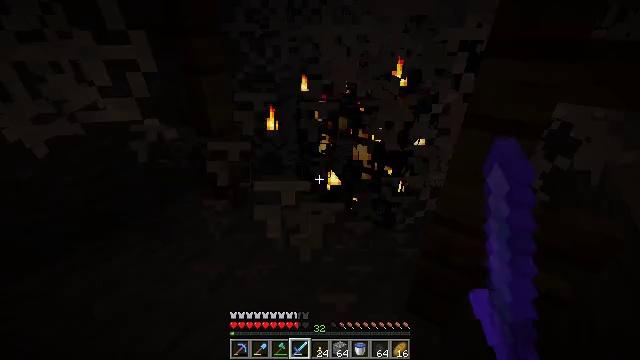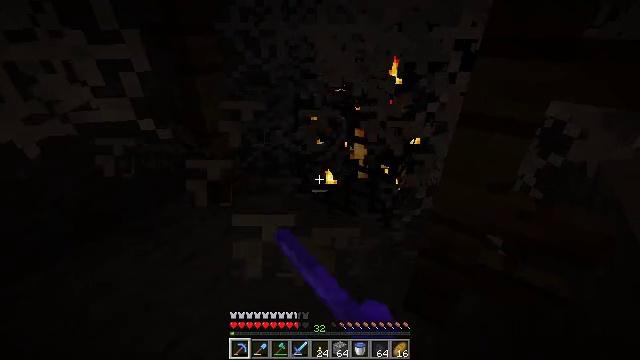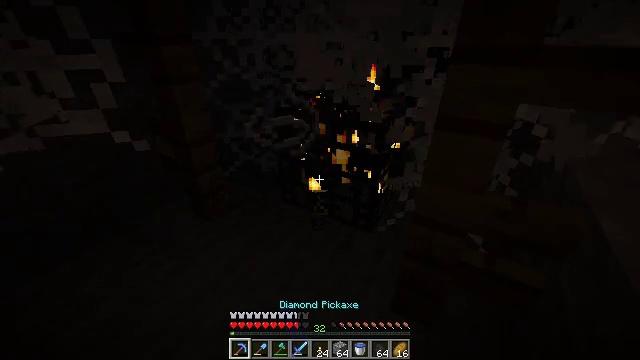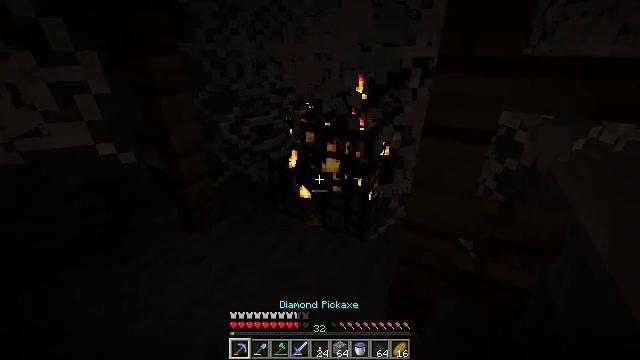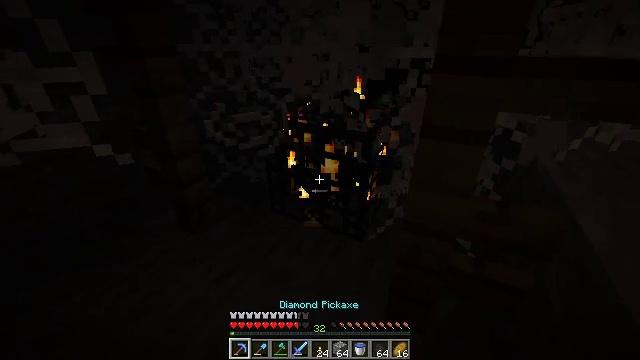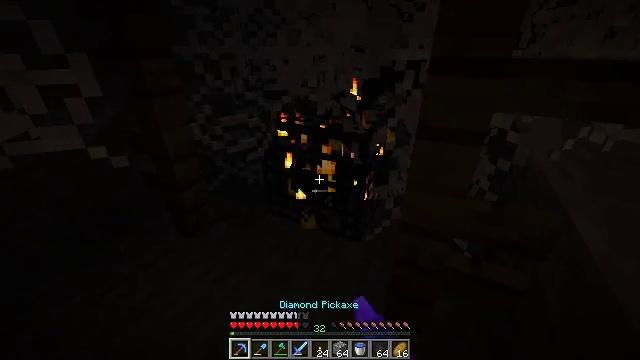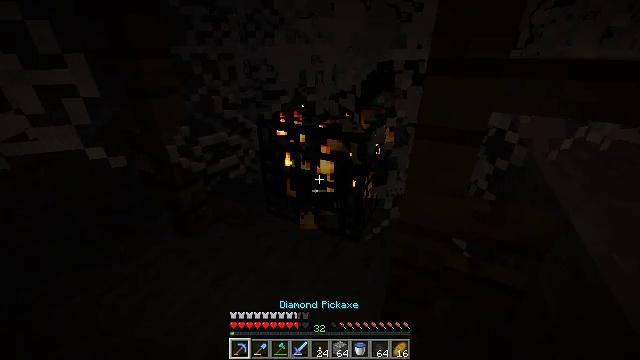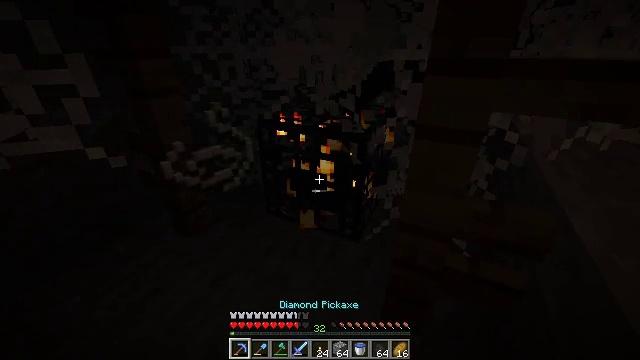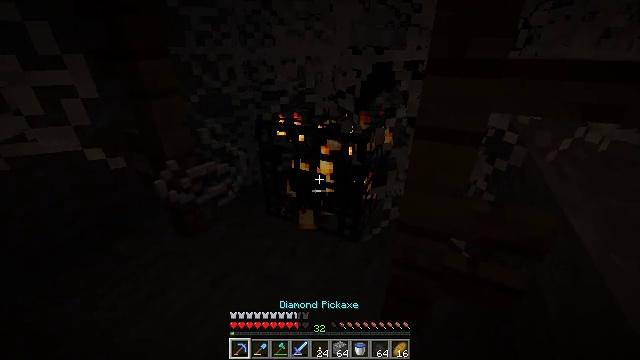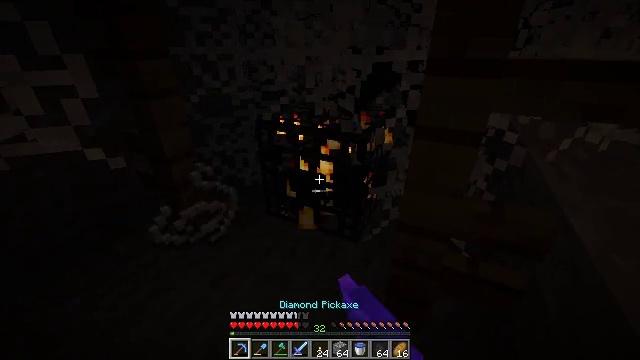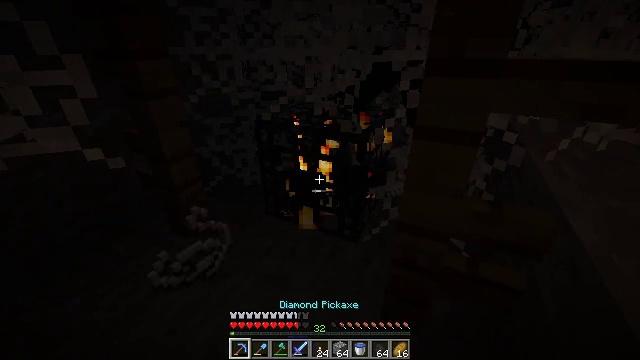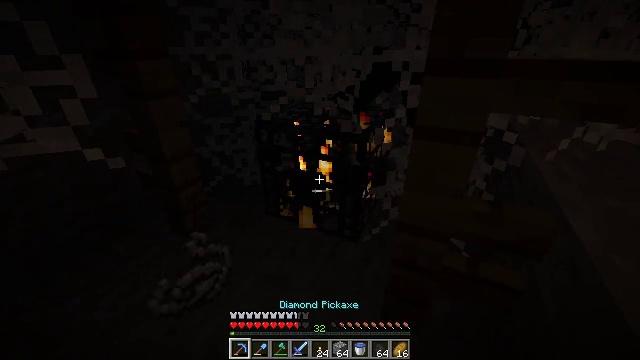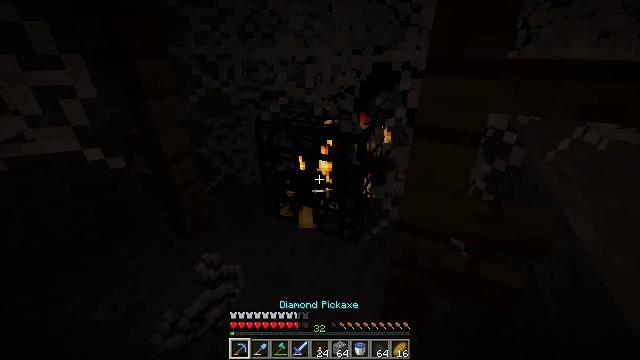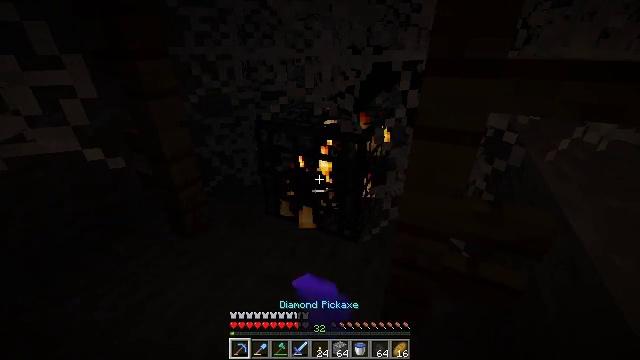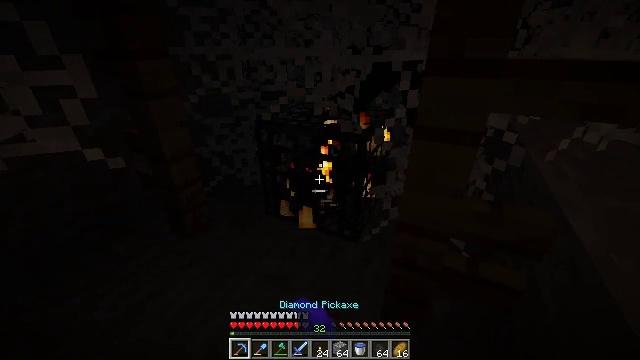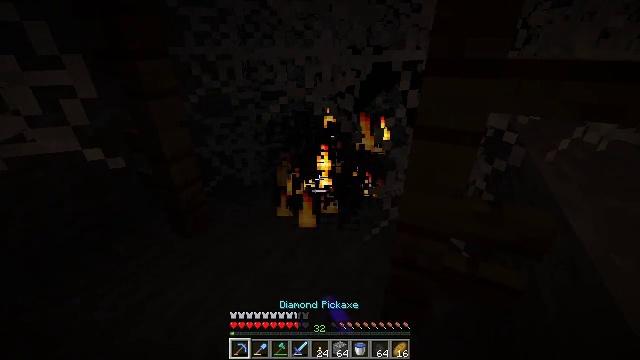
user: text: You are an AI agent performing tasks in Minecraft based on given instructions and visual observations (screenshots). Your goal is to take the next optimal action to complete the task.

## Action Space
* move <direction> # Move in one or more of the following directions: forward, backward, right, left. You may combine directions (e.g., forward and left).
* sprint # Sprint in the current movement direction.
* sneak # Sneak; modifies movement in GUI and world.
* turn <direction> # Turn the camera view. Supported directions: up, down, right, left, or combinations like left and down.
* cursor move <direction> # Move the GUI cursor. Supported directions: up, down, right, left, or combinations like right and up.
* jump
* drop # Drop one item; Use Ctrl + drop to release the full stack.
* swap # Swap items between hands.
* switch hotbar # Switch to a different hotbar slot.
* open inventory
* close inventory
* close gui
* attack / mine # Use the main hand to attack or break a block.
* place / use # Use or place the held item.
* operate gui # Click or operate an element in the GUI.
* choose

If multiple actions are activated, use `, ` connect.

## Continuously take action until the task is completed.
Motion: motion action
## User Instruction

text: Destroy the dangerous spawner.
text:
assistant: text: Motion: attack / mine, switch to hotbar 1
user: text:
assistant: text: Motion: turn right and up, switch to hotbar 1
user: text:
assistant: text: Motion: turn right and up, switch to hotbar 1
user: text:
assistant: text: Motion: attack / mine
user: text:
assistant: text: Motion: attack / mine
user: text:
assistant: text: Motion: attack / mine
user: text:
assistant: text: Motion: attack / mine
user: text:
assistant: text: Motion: attack / mine
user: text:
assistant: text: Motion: attack / mine
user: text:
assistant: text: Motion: attack / mine
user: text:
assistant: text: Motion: attack / mine
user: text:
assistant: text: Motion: attack / mine
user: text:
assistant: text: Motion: attack / mine
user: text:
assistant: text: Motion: attack / mine
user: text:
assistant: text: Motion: attack / mine
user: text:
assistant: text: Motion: attack / mine
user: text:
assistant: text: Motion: attack / mine
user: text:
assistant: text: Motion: attack / mine
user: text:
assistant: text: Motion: attack / mine
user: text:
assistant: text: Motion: attack / mine